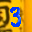
Label: 3